Field crop: maize
Growth stage: 1
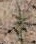
Species: salsola